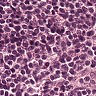
Metastatic tissue present: no